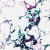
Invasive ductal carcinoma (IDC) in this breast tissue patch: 0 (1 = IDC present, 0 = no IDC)